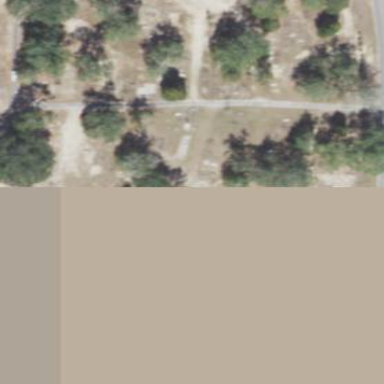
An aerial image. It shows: Cemetery.